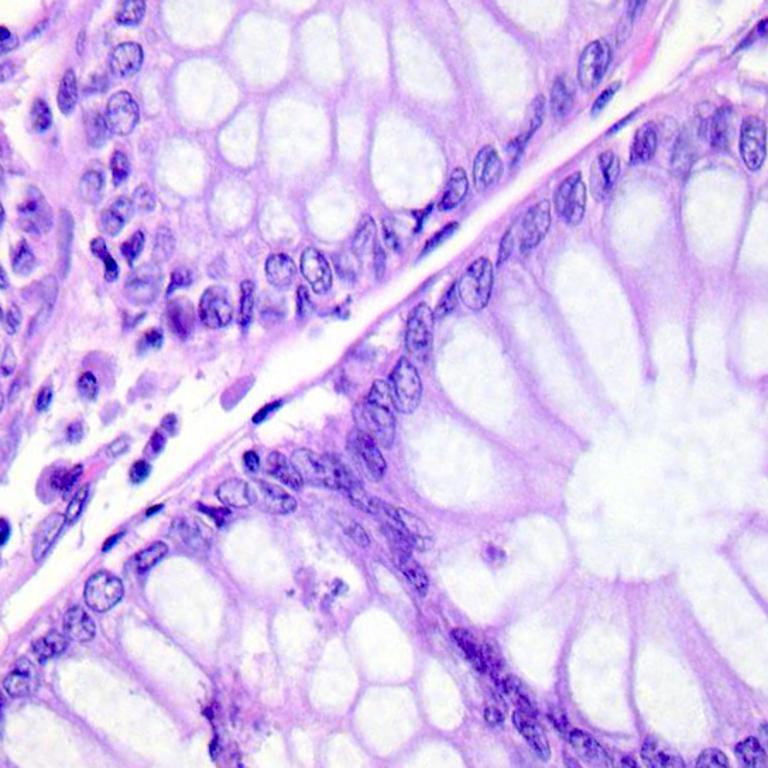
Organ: colon
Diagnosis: benign